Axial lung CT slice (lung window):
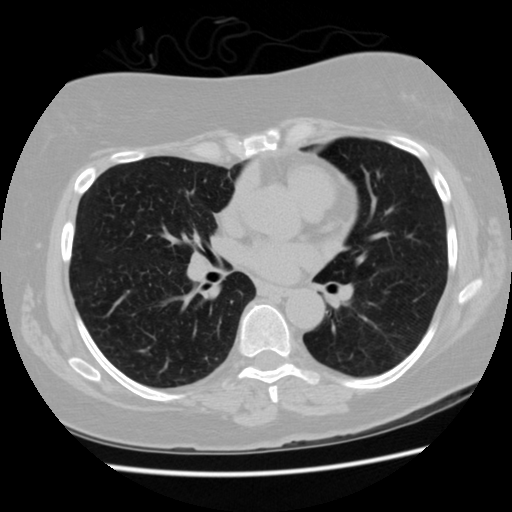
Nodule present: no